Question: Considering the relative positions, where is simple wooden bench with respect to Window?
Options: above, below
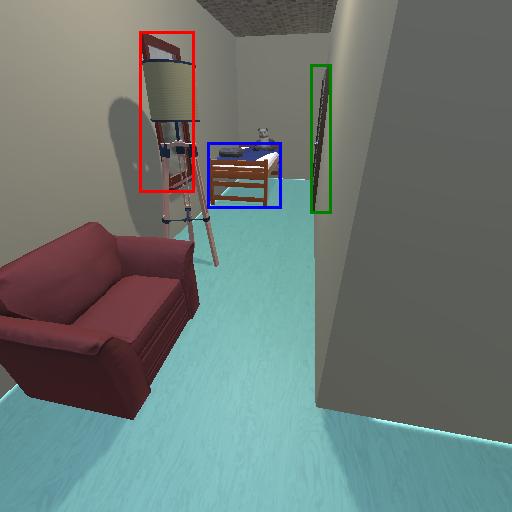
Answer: above